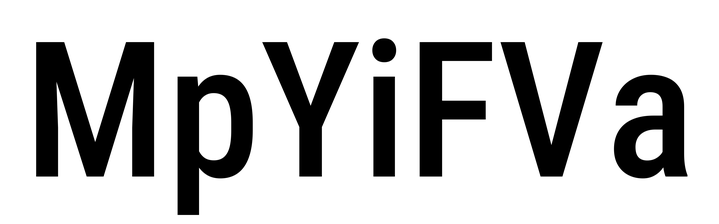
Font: Roboto_Condensed_Medium